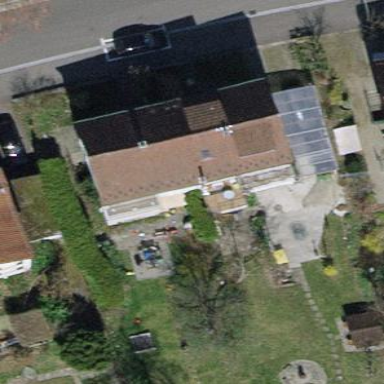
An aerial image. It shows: Building with tiled roof.